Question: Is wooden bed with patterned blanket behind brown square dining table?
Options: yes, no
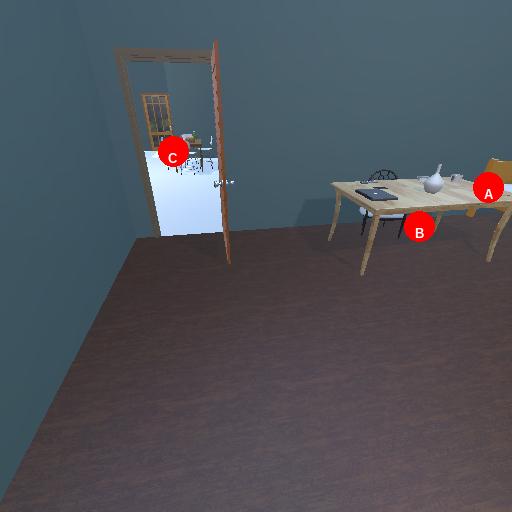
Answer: yes